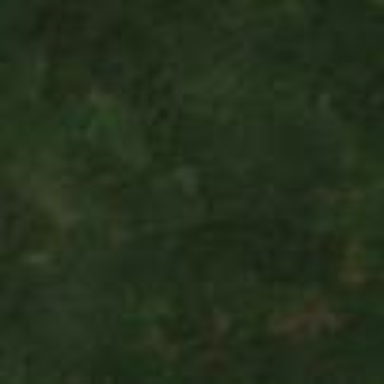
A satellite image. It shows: Beautiful woodland area.